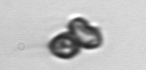
Label: Corymbellus